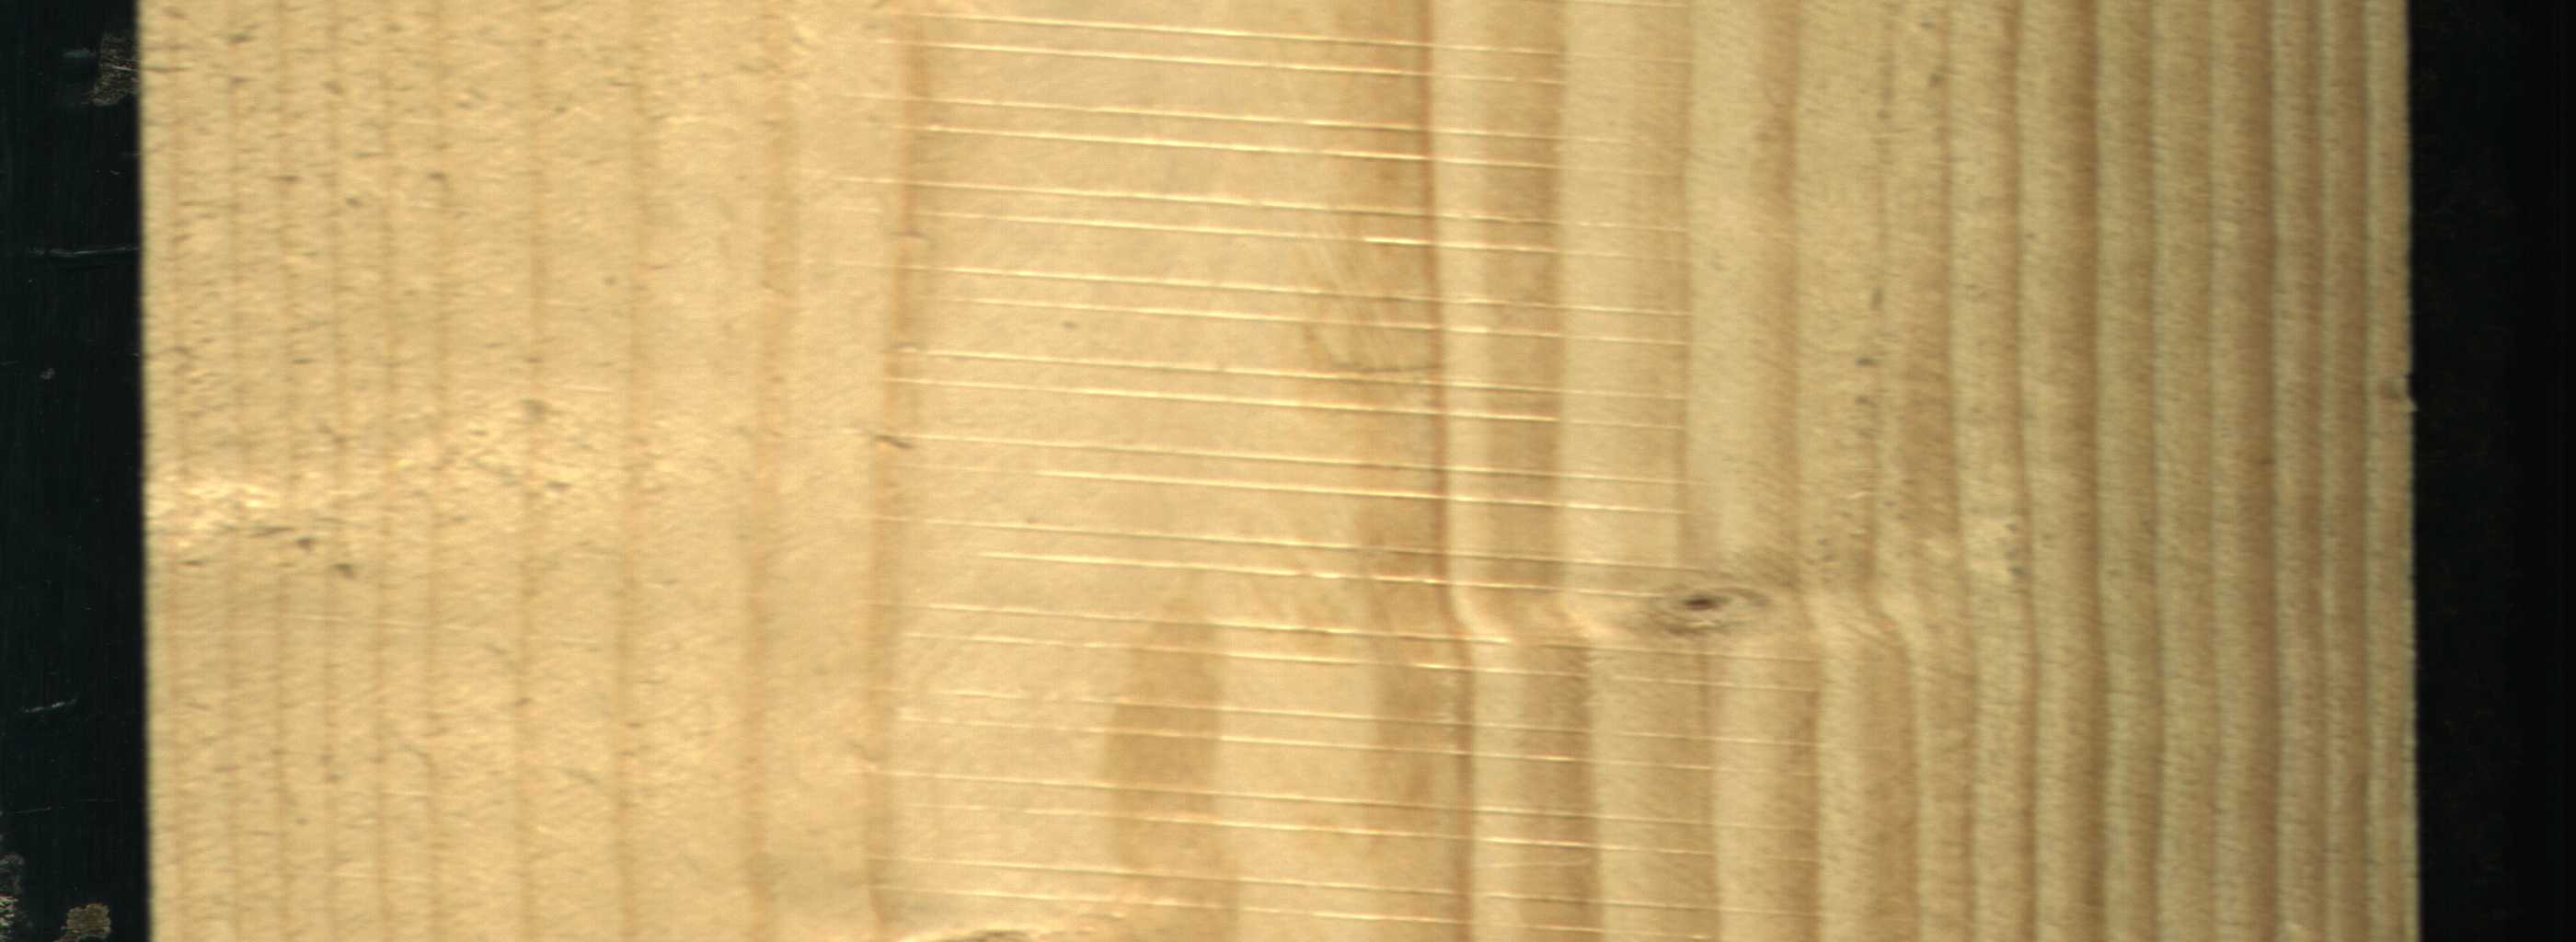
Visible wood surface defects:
Live_Knot
Live_Knot